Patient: sex M, age 47
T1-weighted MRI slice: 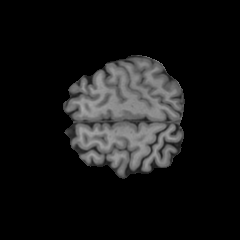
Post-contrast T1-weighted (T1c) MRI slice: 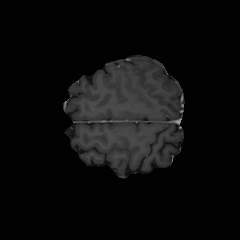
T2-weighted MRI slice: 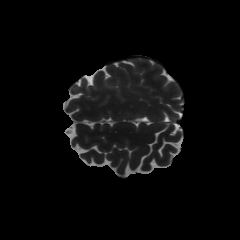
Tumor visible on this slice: no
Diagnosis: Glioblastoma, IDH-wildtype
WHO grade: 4